Question: I have this bizarre scenario happened to me today morning. I was scheduled to publish a new version of my application and I did it successfully (as Visual Studio 2012 output said!). The Publish HTML also had the correct version in it.
>
- Development Terminal runs on Windows 7 SP1 with Visual Studio 2012 Update 4,
Crystal Reports 13 for Visual Studio and Kaspersky EndPoint Security 10 for Windows;
- Files are copied over a FTP to a Windows Server 2003 server within the LAN;
- User Terminals are loaded with Windows 7 SP1 and Windows XP SP3 with Kaspersky EndPoint Security 10 for Windows;
When I checked with Users, some said new release weren't applied in their terminals. Further investigation revealed that those whom had Windows XP, had itself updated with the latest release, where as those whom had Windows 7 did not detect any updates available and runs the previous released version when ran without any errors.
Further, I noted that in Users who were having Windows 7, if the Application is Run from Start-up menu it loads the previous release which had been there earlier. I tried uninstalling and deleted all contents in
> C:\Users\\AppData\Local\Apps\2.0*
and launched the application from Publish.html web page again. Then I noticed that it prompts for installation and when I clicked "OK" it only installs an application with 6.95MB where as the new application is 7MB+. This proves that ClickOnce picks the previous release from some where, which I cant figure the location. I even tried up increasing the Publish Version thinking it will detect a signature change but did not. :(
I have checked the Manifest file in the server, it had the latest version specifying in it.
Let me know of any location where I could further investigate; I mean where does ClickOnce stores all files other than C:\Users\\AppData\Local\Apps\2.0* and where I could find the Log file which ClickOnce creates which I'm struggling to find
I have published releases earlier, but this is the first time I'm getting such problems. Since my last release which I publish, I had only installed Update 4 for Visual Studio.
Did anyone come across it?
These were my Settings:

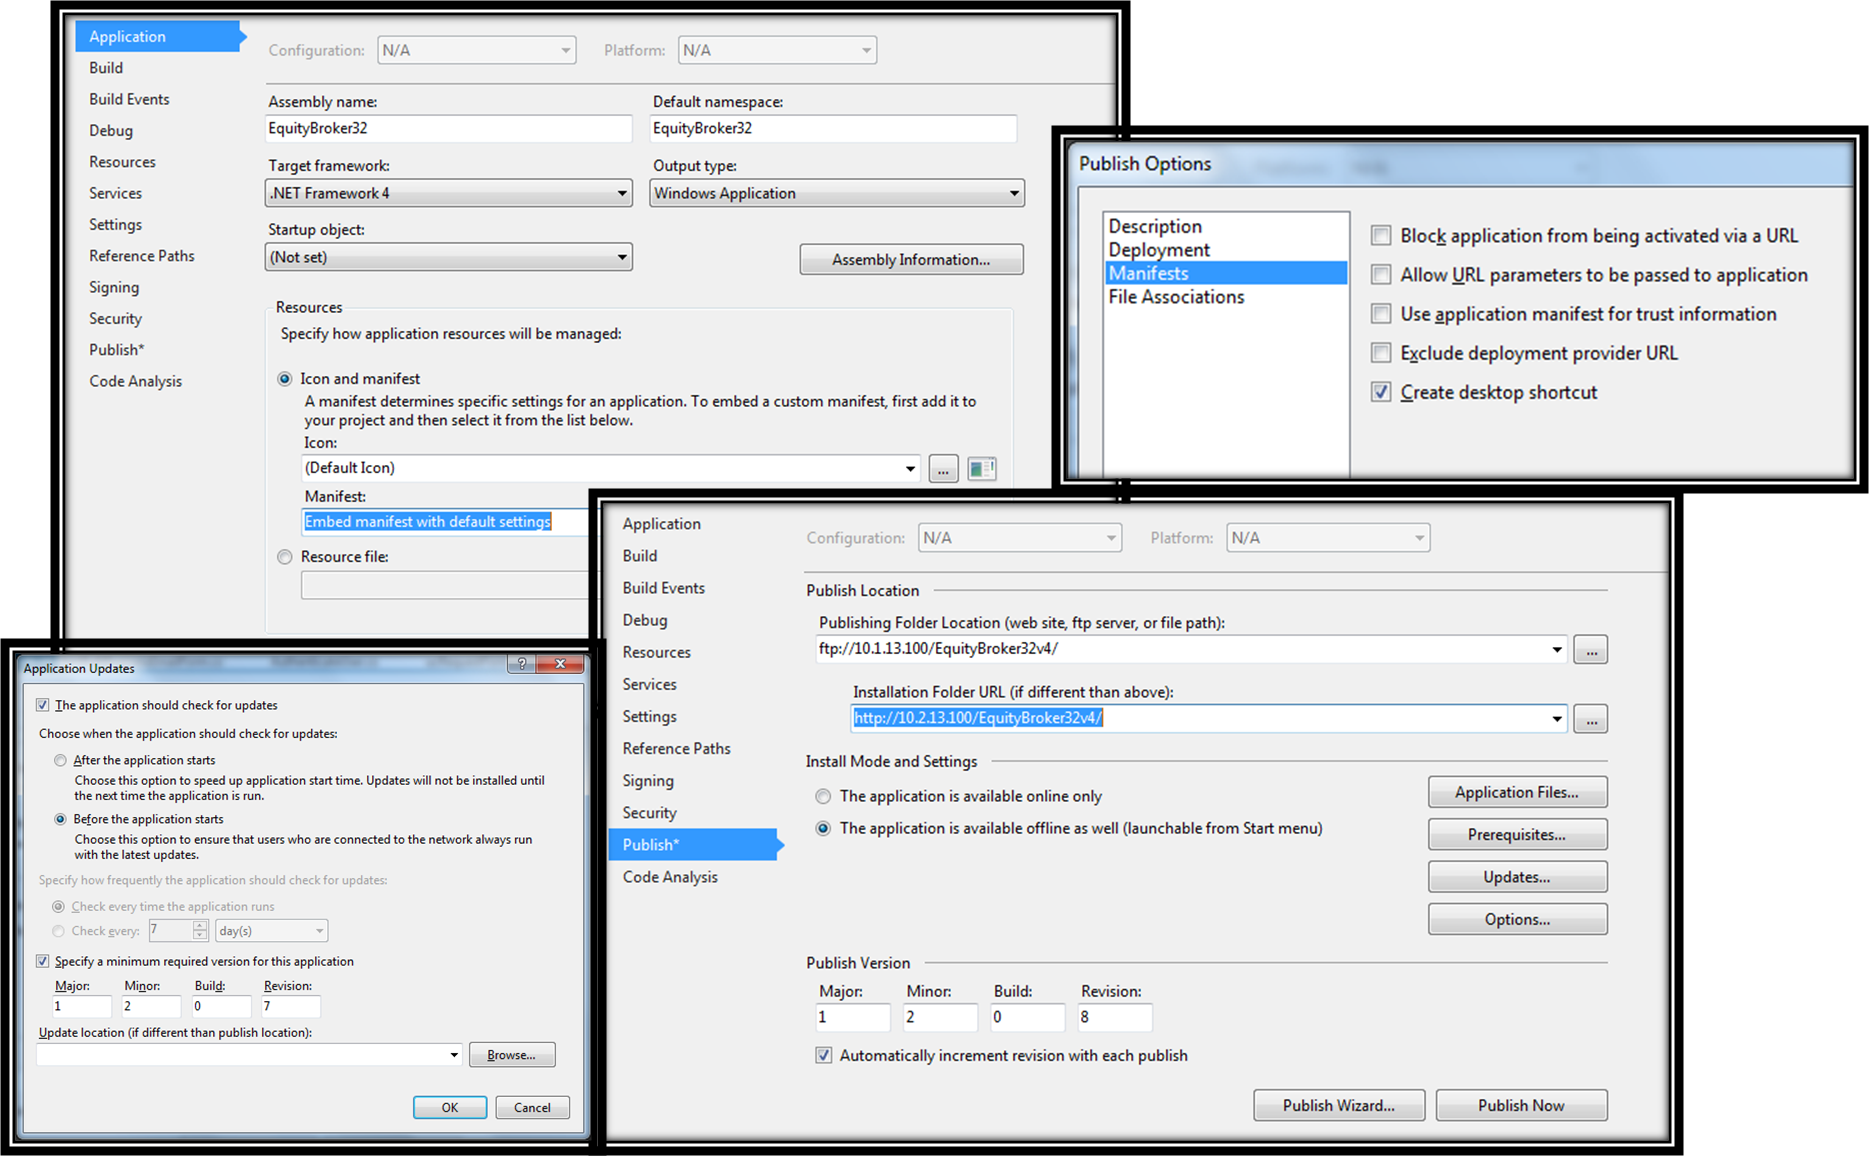
Answer: Everything worked today morning. It seems, some client level cache was a reason to this problem in Windows 7 users.
Should I have urged the users to re-start their machine, this would have not caused; I presume. But nevertheless happy that everything went on board with the new update.